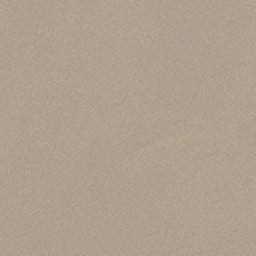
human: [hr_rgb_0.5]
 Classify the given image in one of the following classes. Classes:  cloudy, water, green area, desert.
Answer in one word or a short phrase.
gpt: desert